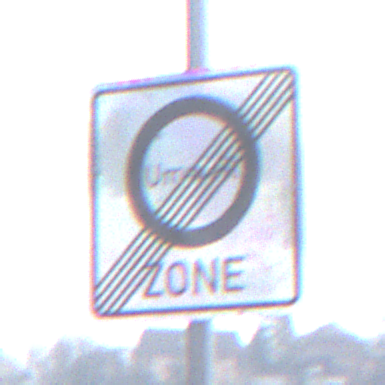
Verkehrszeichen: EndeUmweltzone
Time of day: MorningAfternoon
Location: Outdoor (Suburban)
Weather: Overcast
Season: NotSpecified
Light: Natural